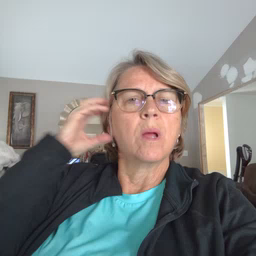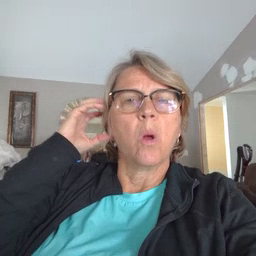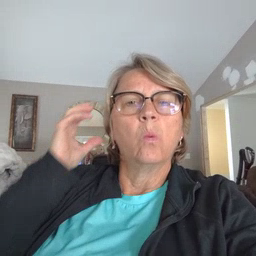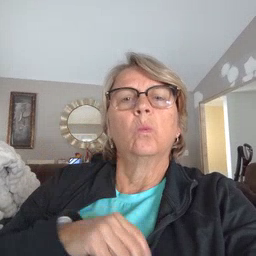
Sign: radio